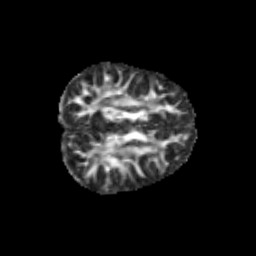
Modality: FA
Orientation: axial
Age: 11
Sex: male
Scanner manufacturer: siemens
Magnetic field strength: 3 T
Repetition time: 3.8 s
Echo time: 0.07 s